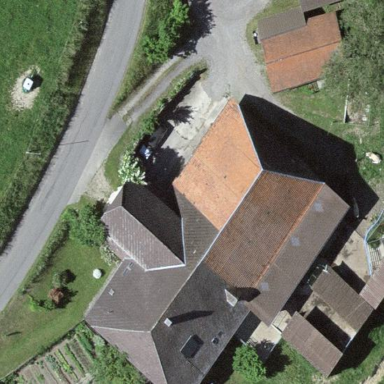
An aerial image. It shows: Farmyard area.